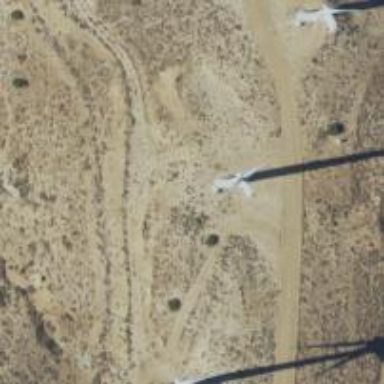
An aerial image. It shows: Wind power generator with wind turbines.